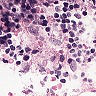
Metastatic tissue present: no